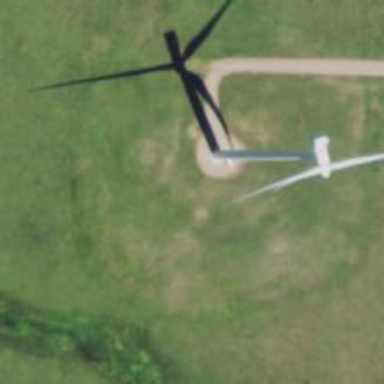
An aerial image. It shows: Wind turbine generator that utilizes wind as its source for generating electricity. It is of the horizontal axis type.